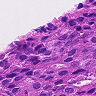
Metastatic tissue present: yes